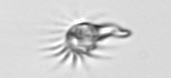
Label: Paratontonia_gracillima